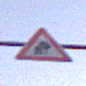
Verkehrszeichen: UnzureichendesLichtraumprofil
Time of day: SunriseSunset
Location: Outdoor (Suburban)
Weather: PartlyCloudy
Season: NotSpecified
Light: Natural